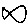
Label: fish